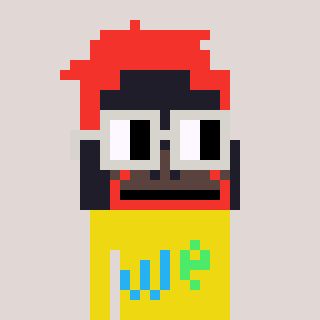
a pixel art character with square light gray glasses, a orangutan-shaped head and a yellow-colored body on a warm background